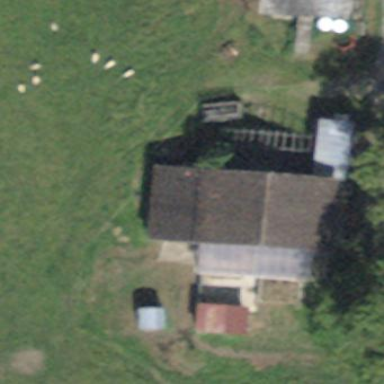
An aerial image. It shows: Stable building.